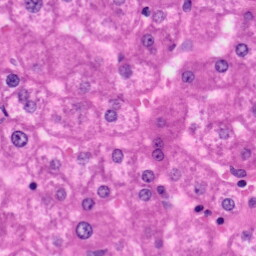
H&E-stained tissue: Liver